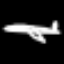
Label: airplane